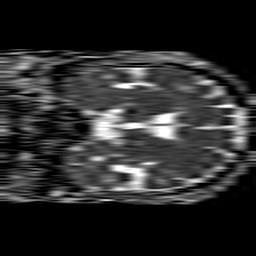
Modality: ADC
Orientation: coronal
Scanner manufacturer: philips
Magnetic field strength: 1.5 T
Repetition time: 4.6 s
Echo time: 0.08631 s